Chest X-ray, AP view. Patient: 63 years old, sex M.
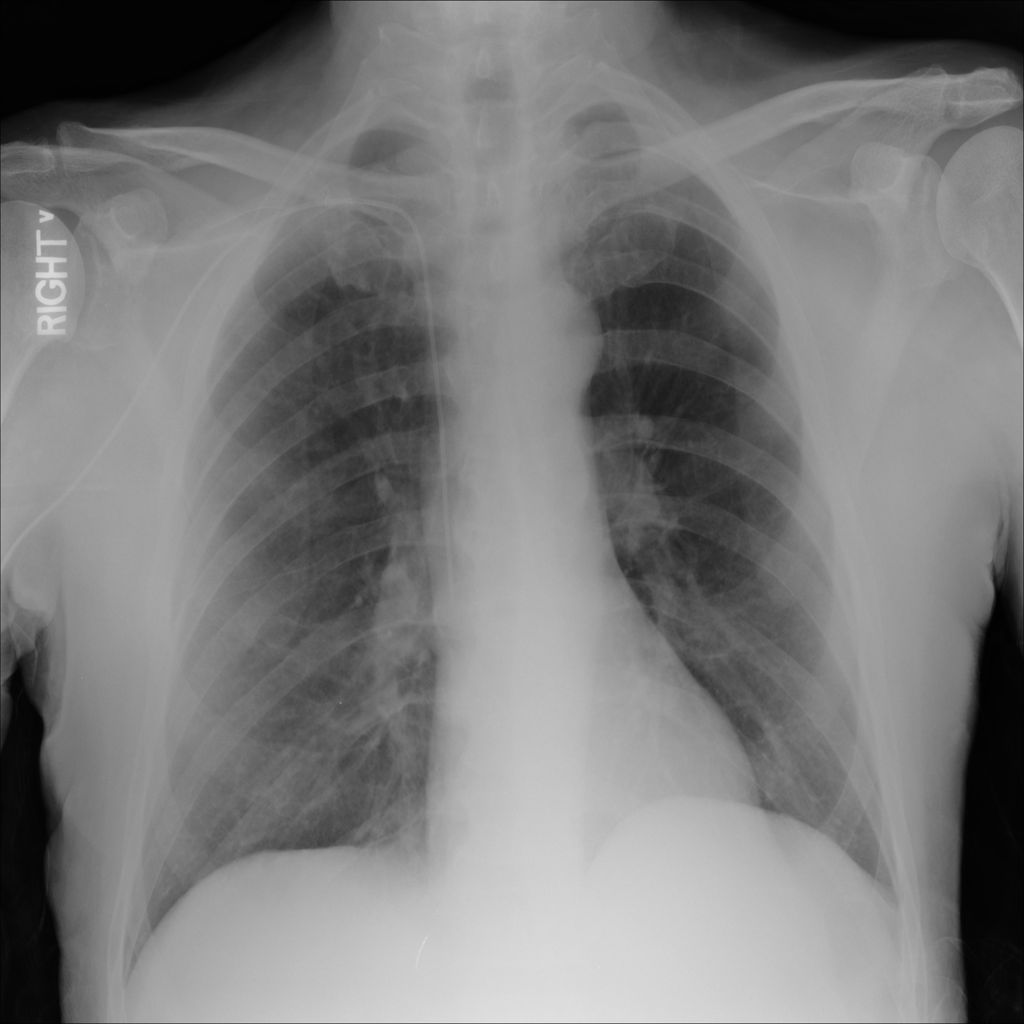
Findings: No Finding